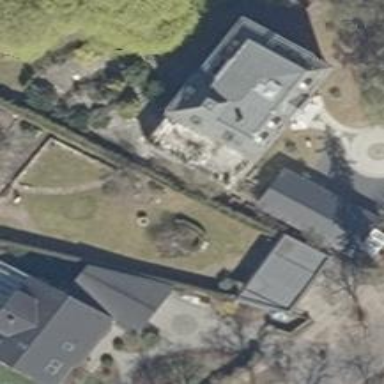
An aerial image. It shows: Residential building with quadruple saltbox roof shape.